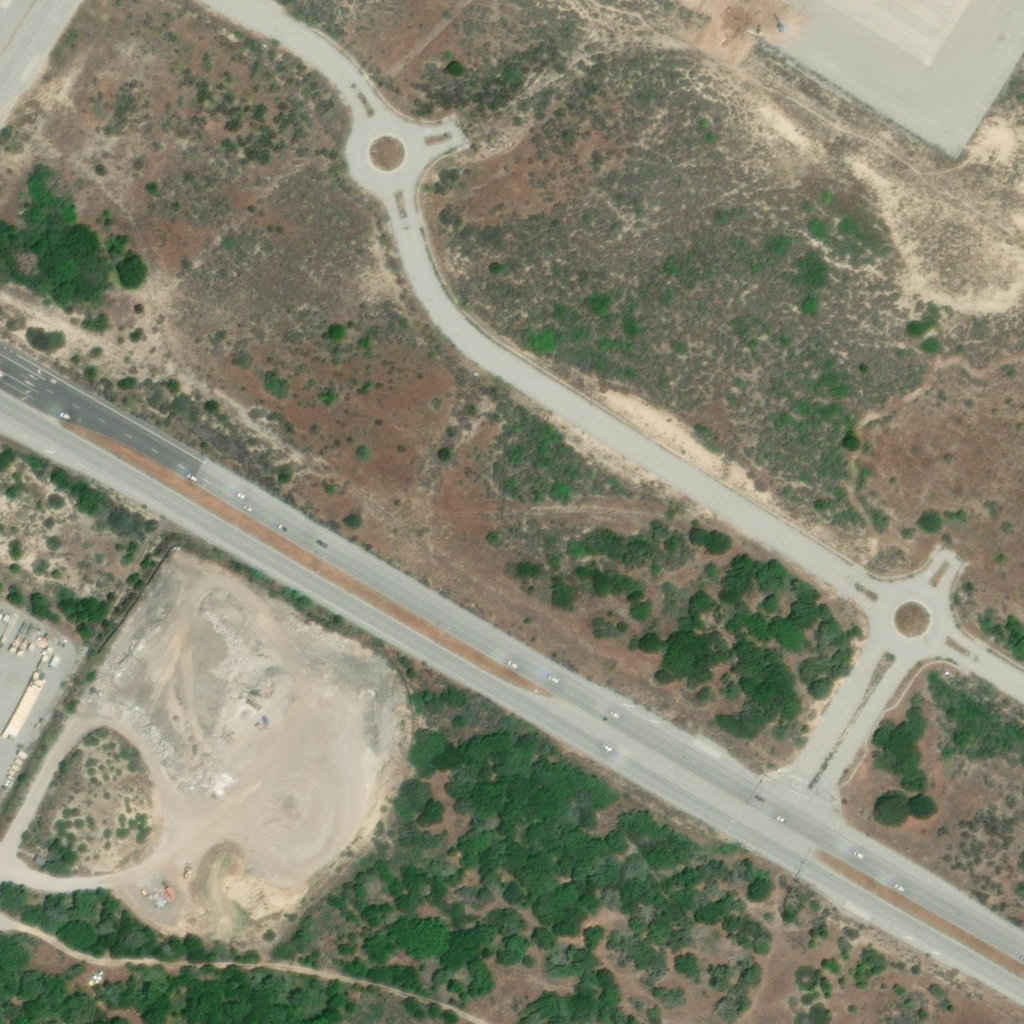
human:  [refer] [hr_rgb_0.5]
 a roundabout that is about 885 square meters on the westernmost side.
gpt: <box>[[34, 11, 40, 18, 0]]</box>